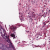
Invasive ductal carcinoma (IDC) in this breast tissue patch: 0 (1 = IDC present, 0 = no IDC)